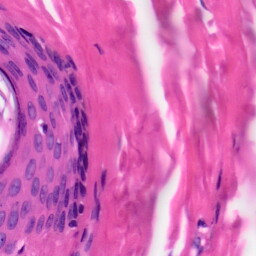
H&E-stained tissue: Skin